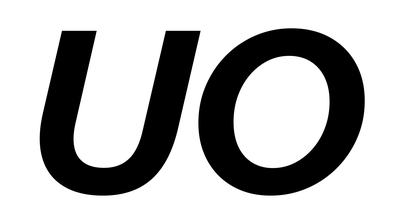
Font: InstrumentSans-Italic_Bold_Italic